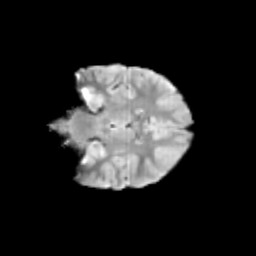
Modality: T2w
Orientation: coronal
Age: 10
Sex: female
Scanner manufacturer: siemens
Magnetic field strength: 3 T
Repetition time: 3.8 s
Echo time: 0.07 s